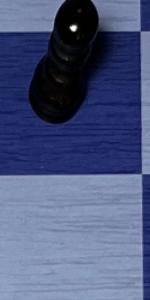
Label: Empty